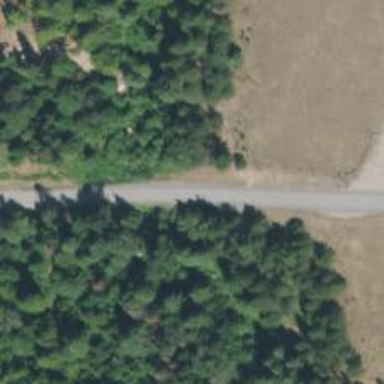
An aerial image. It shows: Unclassified road with grade 2 tracktype.